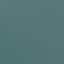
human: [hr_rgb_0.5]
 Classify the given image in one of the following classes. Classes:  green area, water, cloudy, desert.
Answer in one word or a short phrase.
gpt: water